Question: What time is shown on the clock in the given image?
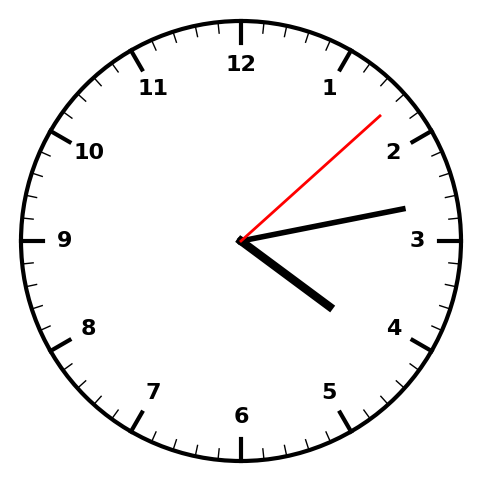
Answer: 04:13:08